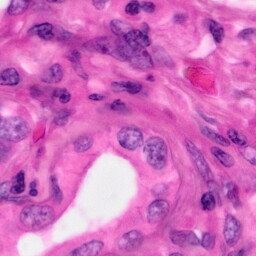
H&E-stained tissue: Pancreatic